Field crop: maize
Growth stage: 2
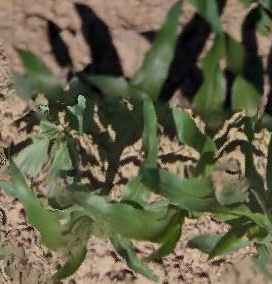
Species: maize